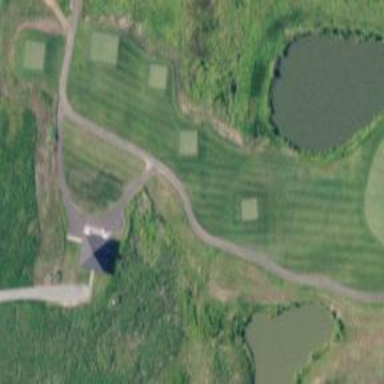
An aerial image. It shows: Footway that serves as golf path.